Question: I have the following classes:
'''
public class TreeNode : IEnumerable<TreeNode>
{
public readonly Dictionary<string, TreeNode> _children = new Dictionary<string, TreeNode>();
public readonly string Id;
public TreeNode Parent { get; private set; }
public TreeNode(string id)
{
this.Id = id;
}
public TreeNode GetChild(string id)
{
return this._childs[id];
}
public void Add(TreeNode item)
{
if (item.Parent != null)
{
item.Parent._childs.Remove(item.Id);
}
item.Parent = this;
this._childs.Add(item.Id, item);
}
public IEnumerator<TreeNode> GetEnumerator()
{
return this._childs.Values.GetEnumerator();
}
IEnumerator IEnumerable.GetEnumerator()
{
return this.GetEnumerator();
}
public int Count
{
get { return this._childs.Count; }
}
}
'''
'''
public class FolderStructureNode : TreeNode
{
//Some properties such as FolderName, RelativePath etc.
}
'''
So, when I have an object of type 'FolderStructureNode' it is essentially a tree datastructure where each node represents a folder.
I want to serialize this object into a JsonObject. I have tried both - JavaScriptSerializer and NewtonSoft. In both cases I get an output as -
'''
[
[
[]
],
[
[]
],
[]
]
'''
At the time of serialization, the tree looks something like this:

How do I serialize it in order to get the correct json object? Do I have to traverse the tree and create the json myself?
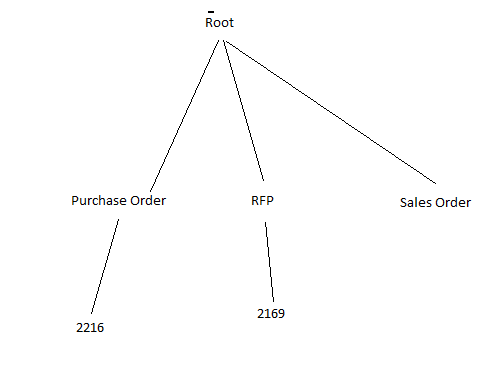
Answer: As I said in my comment, your 'TreeNode' class is serialized as an array because it implements 'IEnumerable<TreeNode>'. So the only thing you will ever see when a 'TreeNode' is serialized, are the children of a node. These children are (of course) also serialized as an array - down to the last leaf node. The leaf nodes don't have children and are therefore serialized as empty arrays. So that's why your JSON output looks like this.
You didn't exactly specify what JSON output you want to have, but I think what you want is like this:
'''
{
"Sales Order": { },
"RFP":
{
"2169": { }
},
"Purchase Order":
{
"2216": { }
}
}
'''
To achieve this, your 'TreeNode' class must be serialized as . In my opinion (and assuming/suggesting you're using Newtonsoft Json.NET), you should write a custom converter class which might look like this:
'''
class TreeNodeConverter : JsonConverter
{
public override bool CanConvert(Type objectType)
{
// we can serialize everything that is a TreeNode
return typeof(TreeNode).IsAssignableFrom(objectType);
}
public override object ReadJson(JsonReader reader, Type objectType, object existingValue, JsonSerializer serializer)
{
// we currently support only writing of JSON
throw new NotImplementedException();
}
public override void WriteJson(JsonWriter writer, object value, JsonSerializer serializer)
{
// we serialize a node by just serializing the _children dictionary
var node = value as TreeNode;
serializer.Serialize(writer, node._children);
}
}
'''
Then you have to decorate your 'TreeNode' class with the 'JsonConverterAttribute' so the serializer knows that it has to use your converter when serializing a 'TreeNode' object.
'''
[JsonConverter(typeof(TreeNodeConverter))]
public class TreeNode : IEnumerable<TreeNode>
{
// ...
}
'''
If you don't use Json.NET, I can't exactly tell you what to do but it might help if you would implement 'IDictionary' instead of 'IEnumerable' so the serializer knows you're dealing with key-value-pairs.